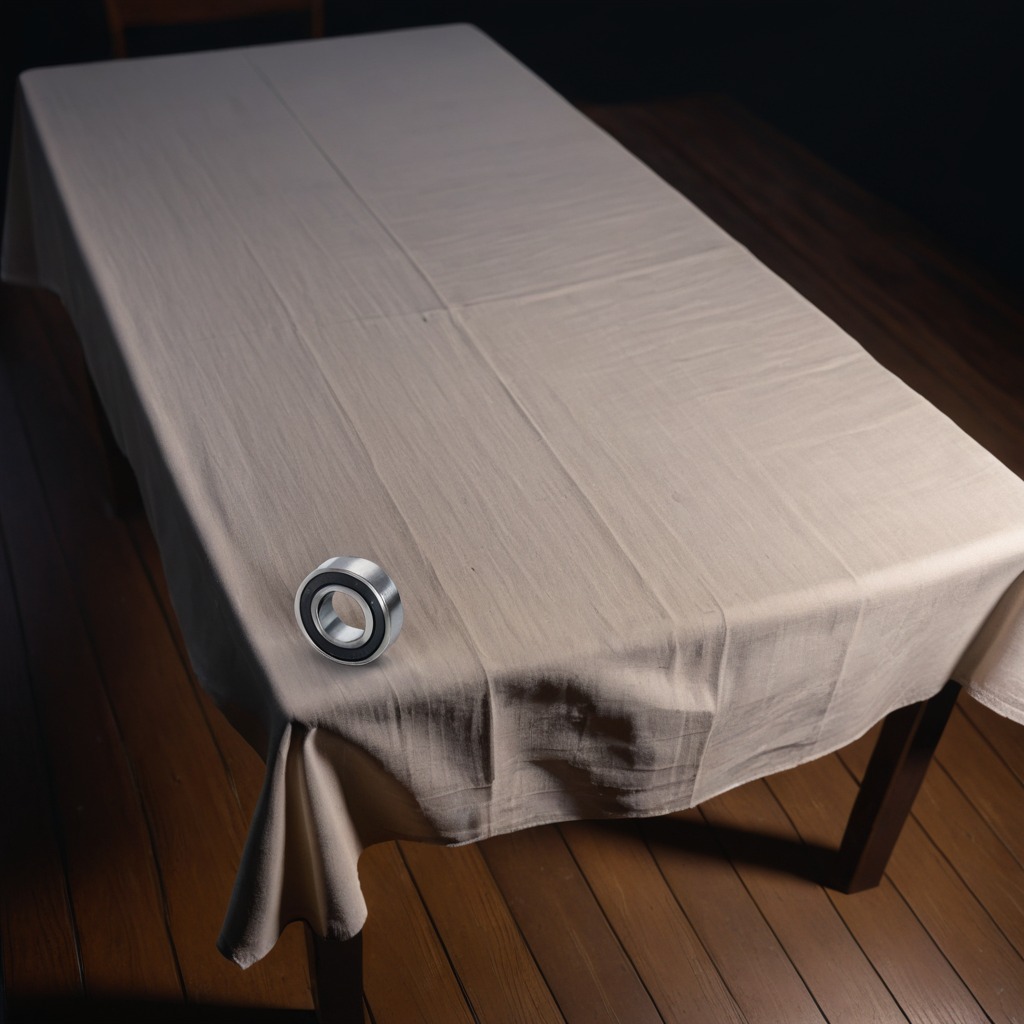
A metal ball bearing is lying on the wooden table.